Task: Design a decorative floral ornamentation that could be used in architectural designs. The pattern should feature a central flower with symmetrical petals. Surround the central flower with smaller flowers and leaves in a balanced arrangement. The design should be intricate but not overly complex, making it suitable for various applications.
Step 1054:
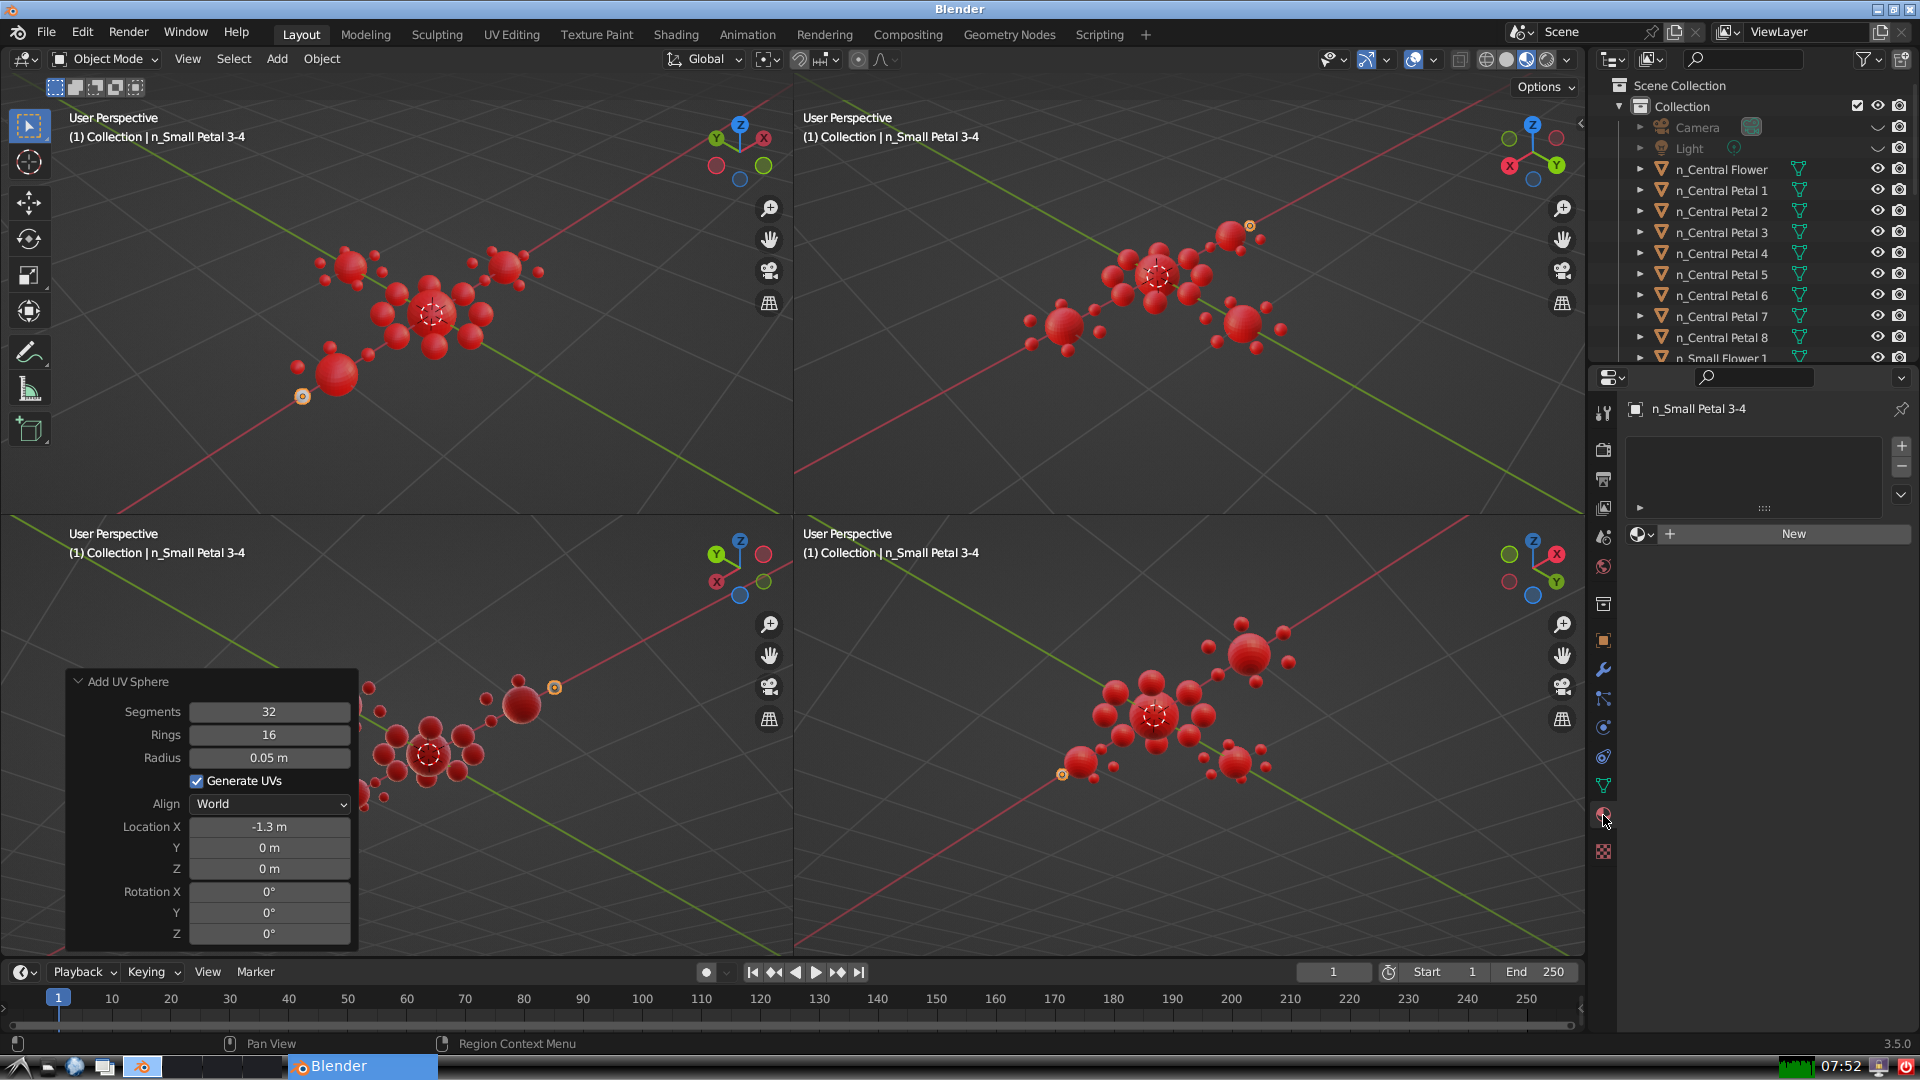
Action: {"mouse_move": [1636, 534]}